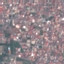
Label: Residential